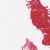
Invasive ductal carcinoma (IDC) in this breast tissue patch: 0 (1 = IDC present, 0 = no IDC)